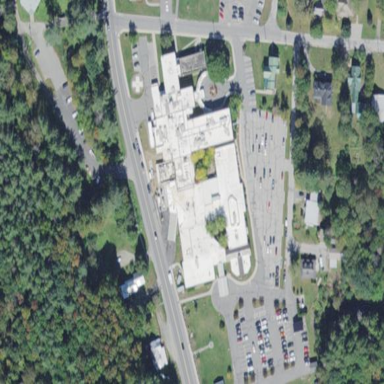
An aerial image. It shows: Hospital building.